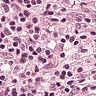
Metastatic tissue present: yes